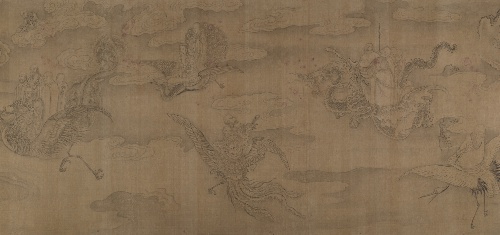
Artist: Unidentified artist|Li Gonglin
Artist bio: |Chinese, ca. 1041–1106
Object type: Handscroll
Classification: Paintings
Medium: Handscroll; ink on silk
Culture: China
Period: Ming (1368–1644) or Qing (1644–1911) dynasty
Dimensions: 13 3/8 x 85 in. (34  x 215.9 cm)
Department: Asian Art
Credit line: Rogers Fund, 1918
Accession year: 1918
Repository: Metropolitan Museum of Art, New York, NY
Tags: Men|Buddhism|Birds|Dragons